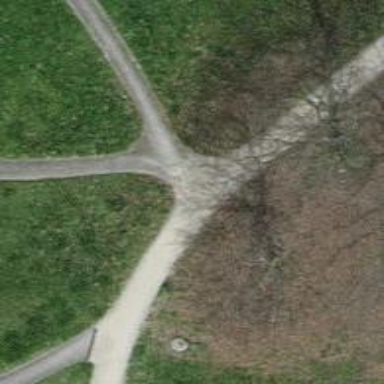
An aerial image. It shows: Footway with fine gravel surface.